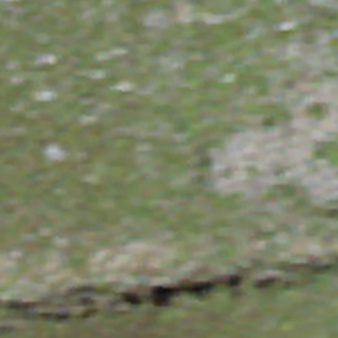
Label: other